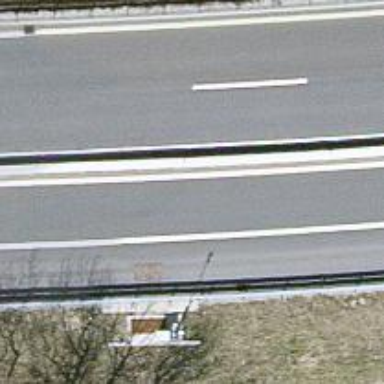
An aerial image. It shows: Trunk highway.